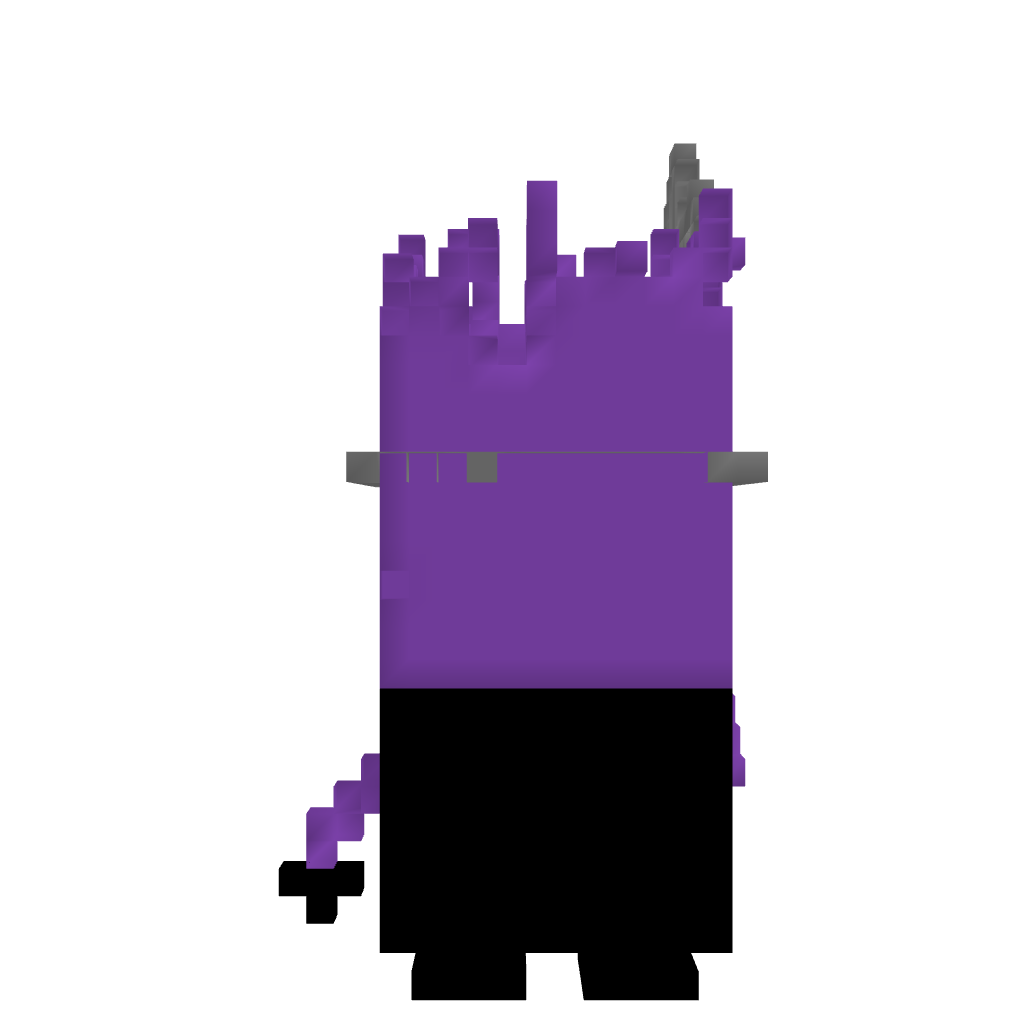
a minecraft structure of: Mutant Minion from Despicable Me 2 very high quality